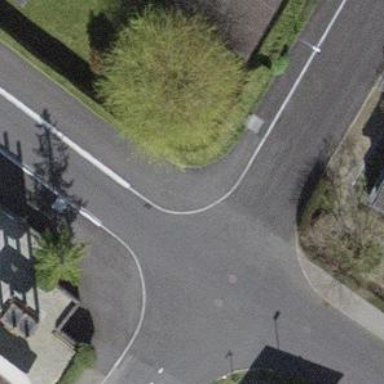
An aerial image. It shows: Kerb barrier.